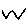
Label: zigzag